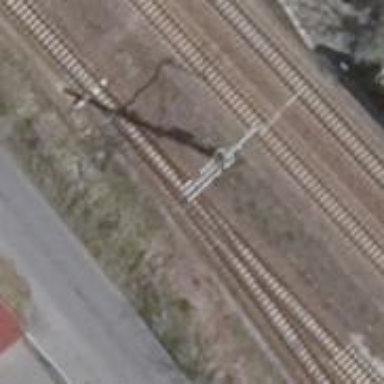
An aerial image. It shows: Railway switch with the turnout side on the right.